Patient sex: M
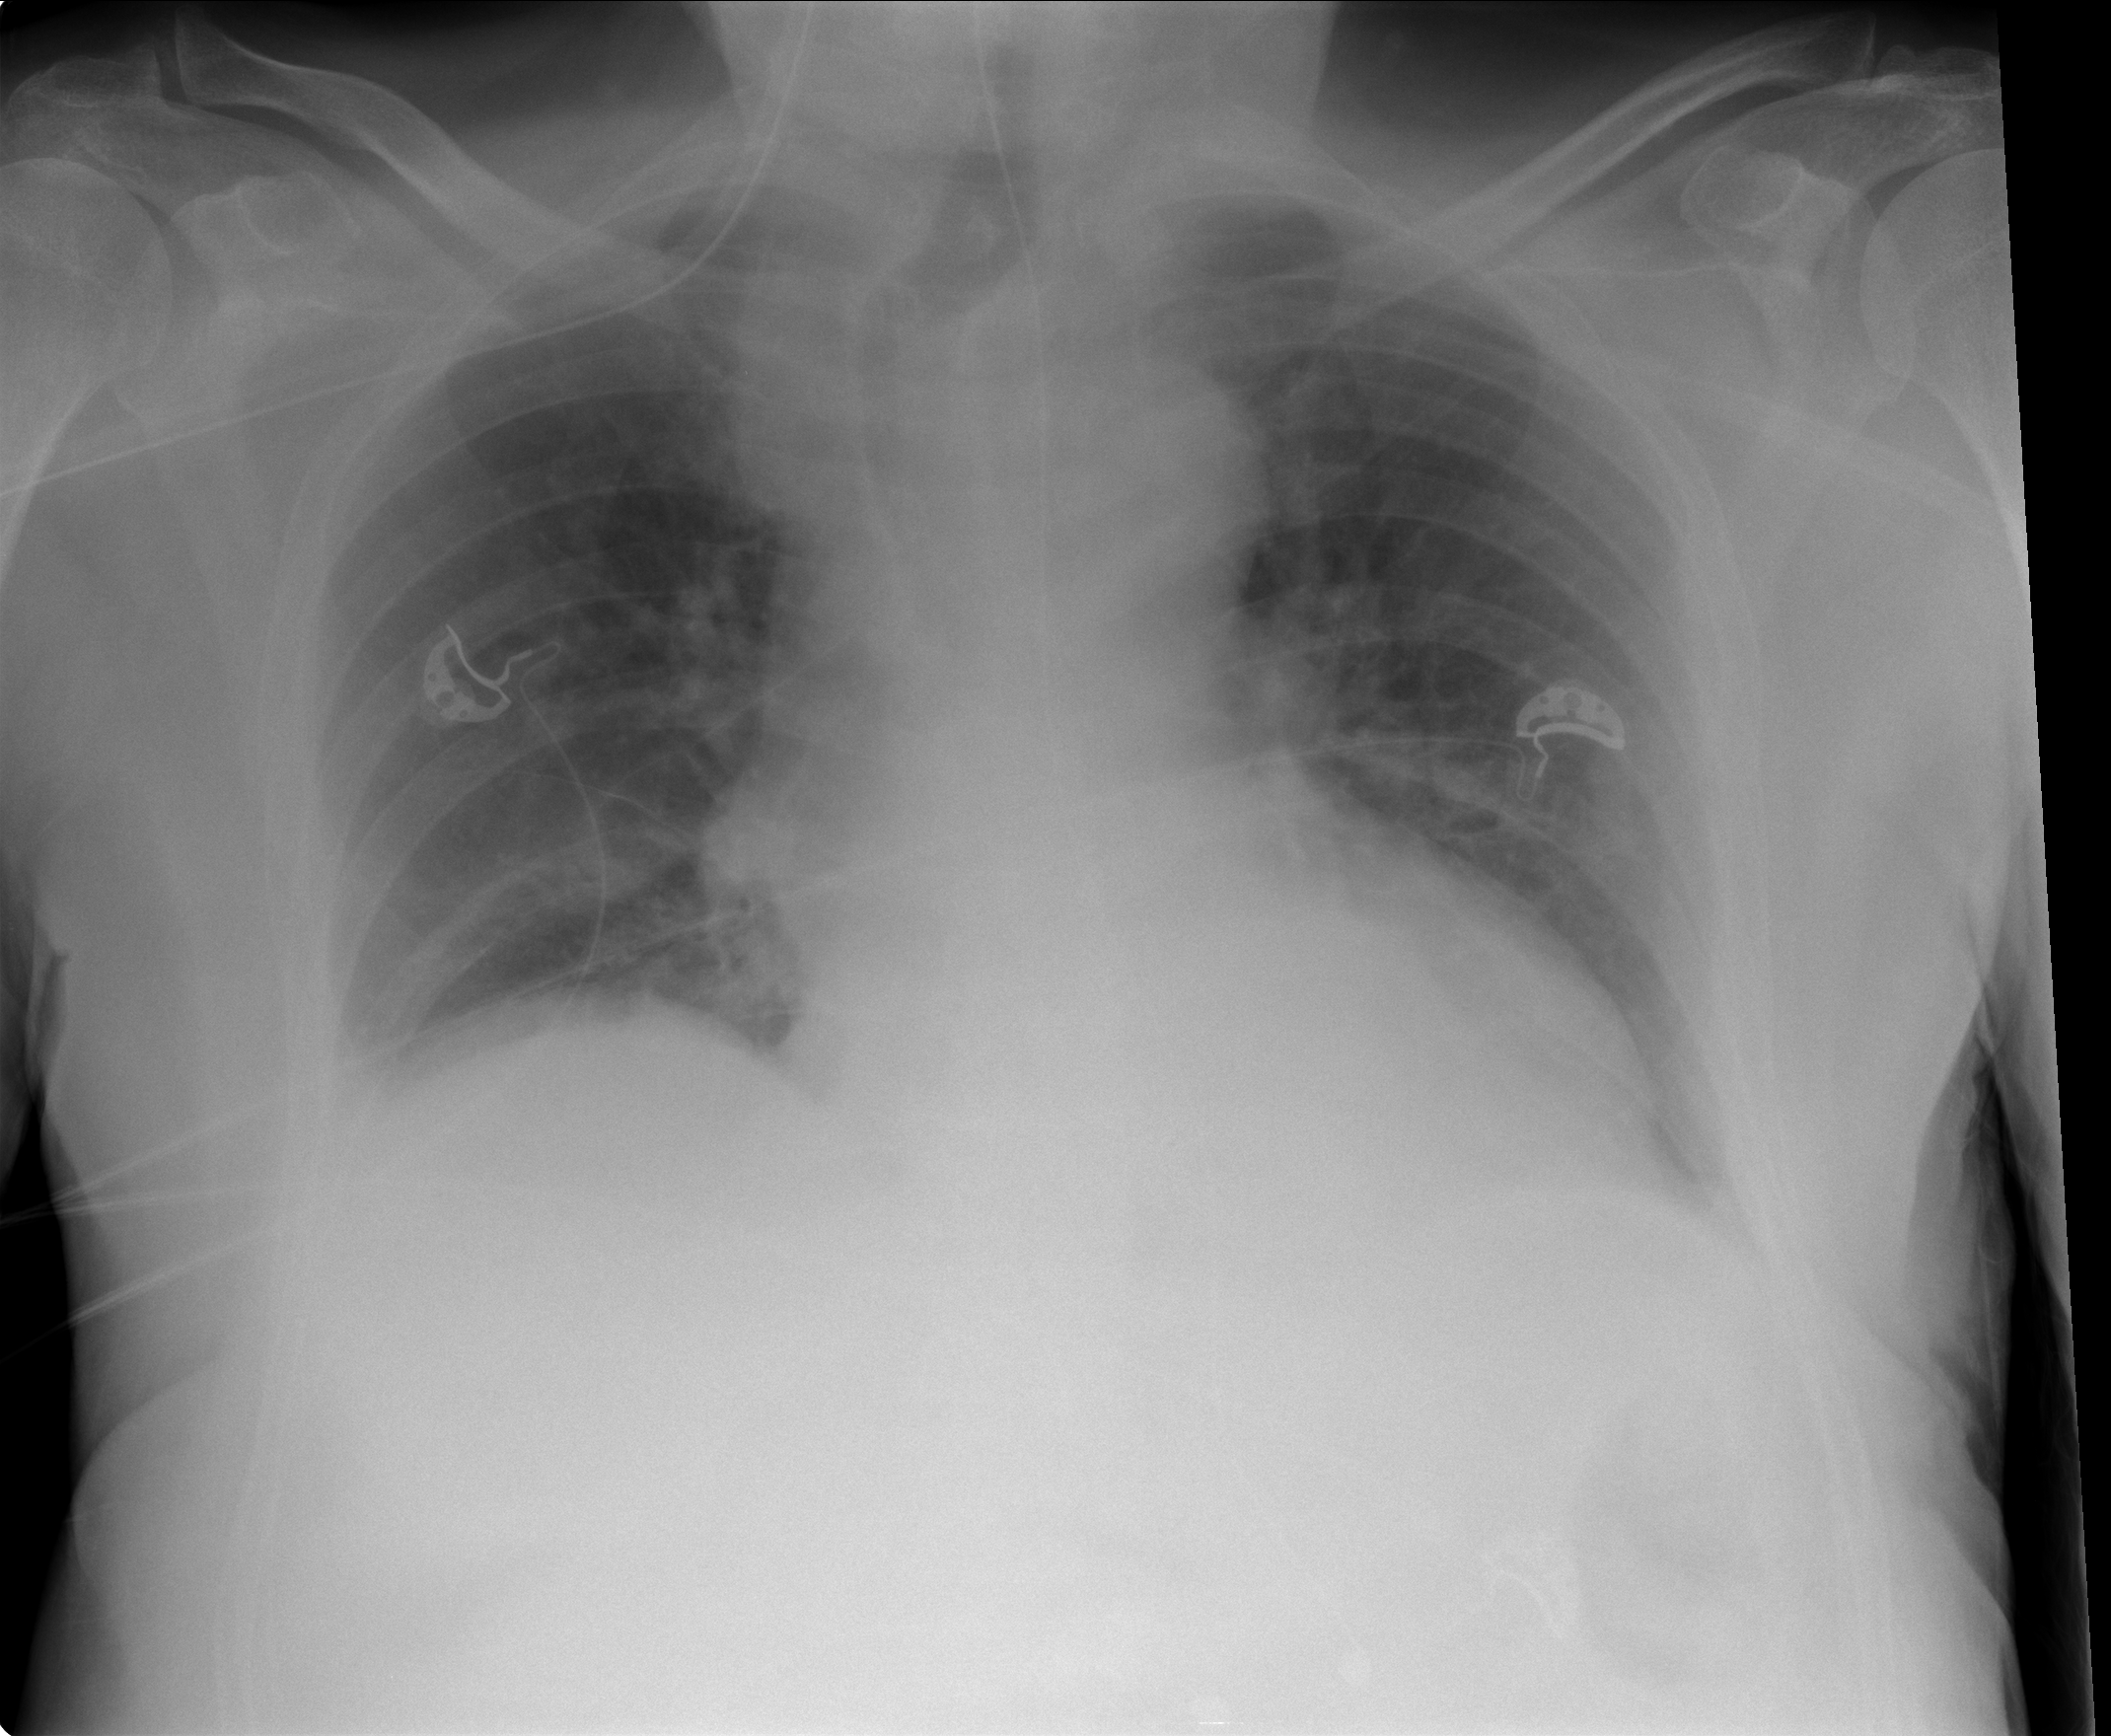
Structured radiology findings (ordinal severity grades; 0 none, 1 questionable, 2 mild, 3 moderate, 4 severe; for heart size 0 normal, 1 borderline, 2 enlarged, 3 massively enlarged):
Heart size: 0
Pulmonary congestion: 0
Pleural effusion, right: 0
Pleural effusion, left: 2
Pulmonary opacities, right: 0
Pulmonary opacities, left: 0
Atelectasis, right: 2
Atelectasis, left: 2